Question: Here is the log:
'''
"V2|ip-10-203-5-16|PSDK_KINESIS_LOG|PSDK_DEFAULT|2016-05-12 00:00:05|VP|aa2ddfdb-4387-49c0-9651-92cc83b8e905|{"vid":"<PHONE>","fdn":"FDNB1995115","type":"0","version":"1.0","device_id":"SCL-TL00_a0-8d-16-e6-39-13_868145026279574","ip":"58.254.0.157","timestamp":<PHONE>}"
'''
my code:
'''
import com.fasterxml.jackson.annotation.JsonProperty
import com.fasterxml.jackson.core.JsonParseException
import com.fasterxml.jackson.databind.ObjectMapper
import org.apache.spark.{SparkContext, SparkConf}
import org.slf4j.LoggerFactory
class JsonLong{
@JsonProperty var fdn: String = null
@JsonProperty("type") var typ: String = null
@JsonProperty var vid: String = null
@JsonProperty var version: String = null
@JsonProperty var device_id: String = null
@JsonProperty var ip: String = null
@JsonProperty var timestamp: Long = 0L
override def toString = s"JsonLong(fdn=$fdn, typ=$typ, vid=$vid,version=$version, device_id=$device_id, ip=$ip, timestamp=$timestamp)"
}
def jsonString(args:String):JsonLong ={
val mapper = new ObjectMapper()
val record = mapper.readValue(args, classOf[JsonLong])
record
}
case class log(log_version: String,log_ip: String,log_from: String,SDK: String,action_time: Date,action: String,sn: String,post_code: JsonLong)
val df = new SimpleDateFormat("yyyy-mm-dd HH:mm:ss")
val input = sc.textFile("input.snappy")
val RDD = input.map { line =>
val p = line.split("\|")
val log_version = p(0)
val log_ip = p(1)
val log_from = p(2)
val SDK = p(3)
val action_time = df.parse(p(4))
val action = p(5)
val sn = p(6)
val post_code = if(p.length==8){
//to read the last JSON
jsonString(p(7))
} else("null")
log(log_version,log_ip,log_from,SDK,new Date(action_time.getTime()),action,sn,post_code)}.toDF()
'''

I have problem with the last Json. I have already def jsonString to return calss JsonLong, but it returns Object. How to deal with the last Json ?
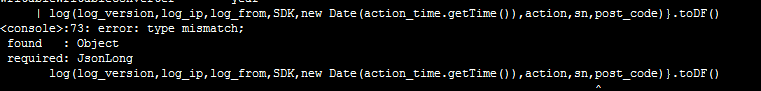
Answer: The expression used to initialize 'post_code' does not necessarily return a 'JsonLong':
'''
if(p.length==8) {
jsonString(p(7)) // returns JsonLong
} else("null") // returns String
'''
So, the compiler infers the best type that would fit both results, in this case a 'java.lang.Object'.
I assume you intended to use 'null' instead of '"null"', which would fix this:
'''
if(p.length==8) {
jsonString(p(7)) // returns JsonLong
} else { null } // returns Null, which extends all classes including JsonLong
'''
This would make the compiler infer the type 'JsonLong' for 'post_code', which should resolve your issue.